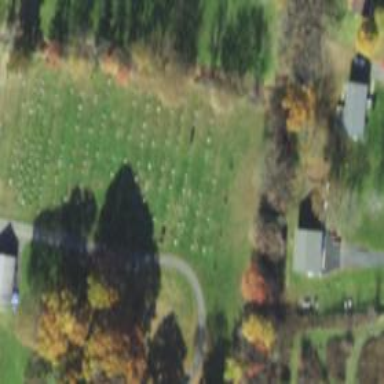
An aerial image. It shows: Graveyard.